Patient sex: M
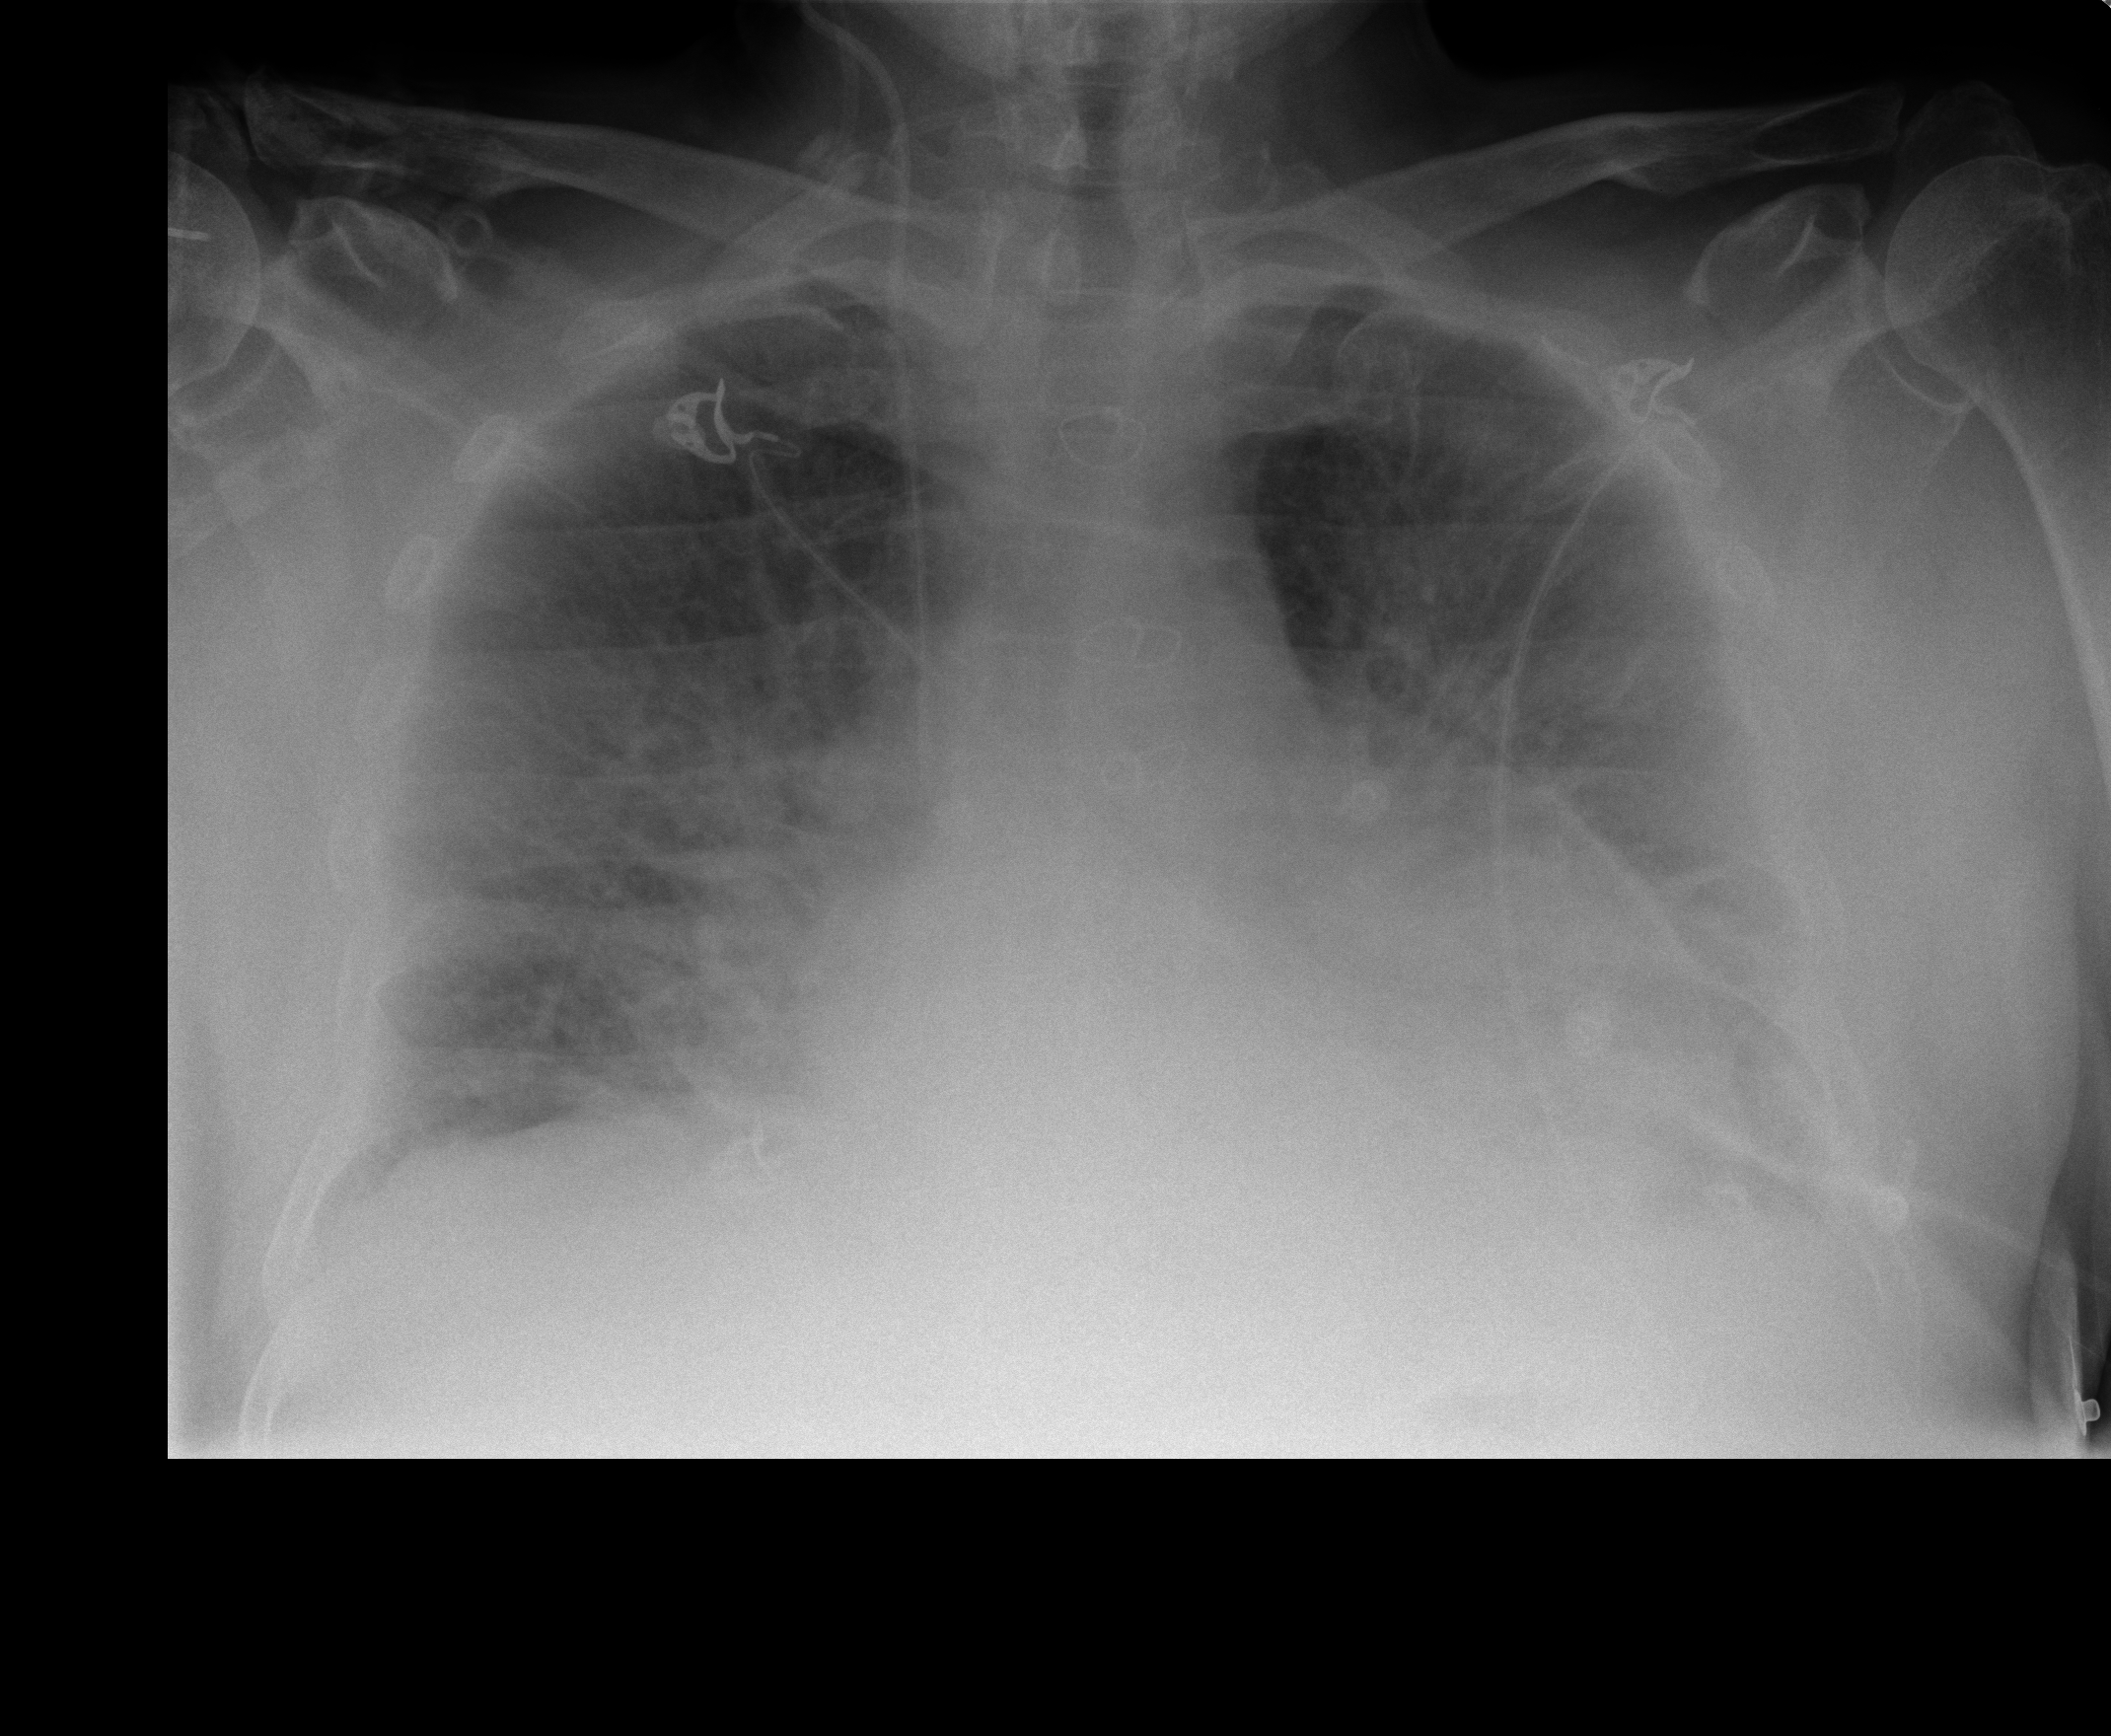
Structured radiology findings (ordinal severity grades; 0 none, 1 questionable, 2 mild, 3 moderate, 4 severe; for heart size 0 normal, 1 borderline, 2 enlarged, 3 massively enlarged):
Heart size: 2
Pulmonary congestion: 3
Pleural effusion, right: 1
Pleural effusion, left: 2
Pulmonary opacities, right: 2
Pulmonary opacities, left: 2
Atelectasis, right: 2
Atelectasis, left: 2